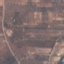
Label: PermanentCrop